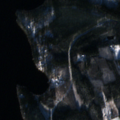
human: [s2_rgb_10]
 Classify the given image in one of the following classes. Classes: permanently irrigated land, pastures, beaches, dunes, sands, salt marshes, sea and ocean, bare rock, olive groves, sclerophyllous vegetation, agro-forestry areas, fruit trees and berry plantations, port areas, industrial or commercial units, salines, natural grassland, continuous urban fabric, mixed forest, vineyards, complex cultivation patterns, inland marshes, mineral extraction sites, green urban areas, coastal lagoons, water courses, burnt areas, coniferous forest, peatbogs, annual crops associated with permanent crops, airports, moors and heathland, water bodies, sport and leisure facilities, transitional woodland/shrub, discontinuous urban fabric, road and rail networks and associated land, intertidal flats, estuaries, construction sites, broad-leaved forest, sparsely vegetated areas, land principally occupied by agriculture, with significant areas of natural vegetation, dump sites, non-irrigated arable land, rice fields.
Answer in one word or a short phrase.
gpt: land principally occupied by agriculture, with significant areas of natural vegetation, coniferous forest, mixed forest, water bodies